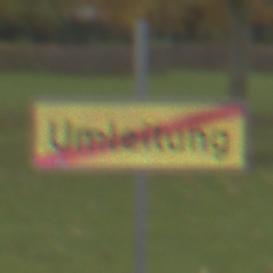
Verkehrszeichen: EndeDerUmleitungsankuendigung
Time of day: Midday
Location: Outdoor (Suburban)
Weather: Overcast
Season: NotSpecified
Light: Natural